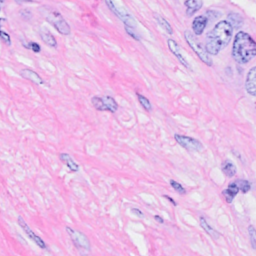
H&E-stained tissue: Breast